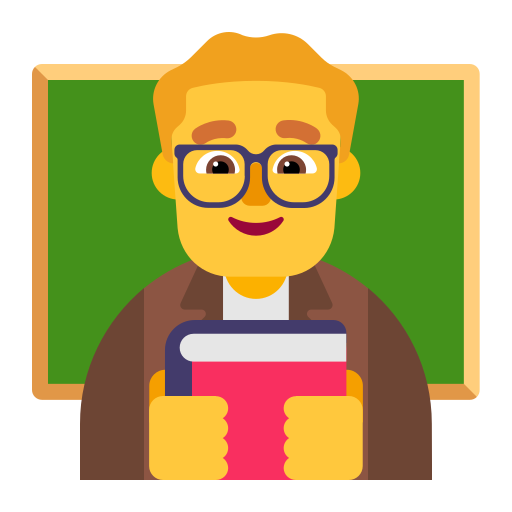
man teacher flat default